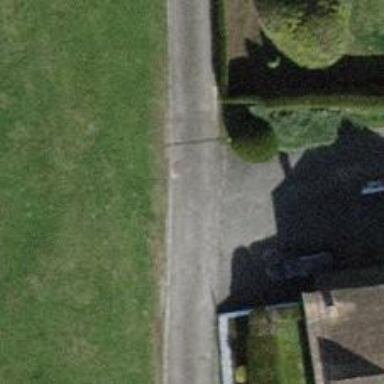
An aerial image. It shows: Alleyway designated as service road.